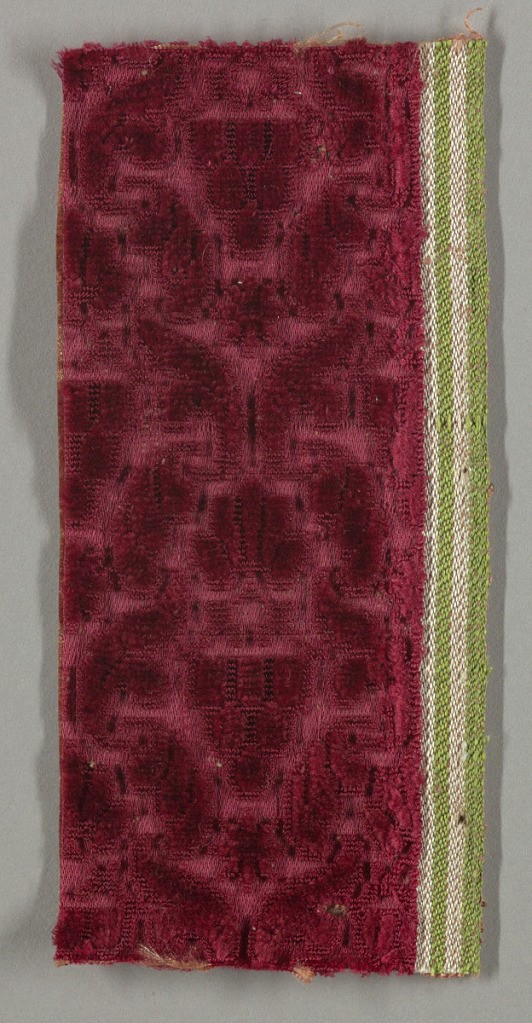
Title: Fragment
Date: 17th–18th century
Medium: silk Technique: cut and uncut supplementary warp pile (velvet) in a satin foundation
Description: Fragment of dark red cut and uncut velvet in a pattern of scrolling leaves surrounding the coat of arms of the Chigi family.